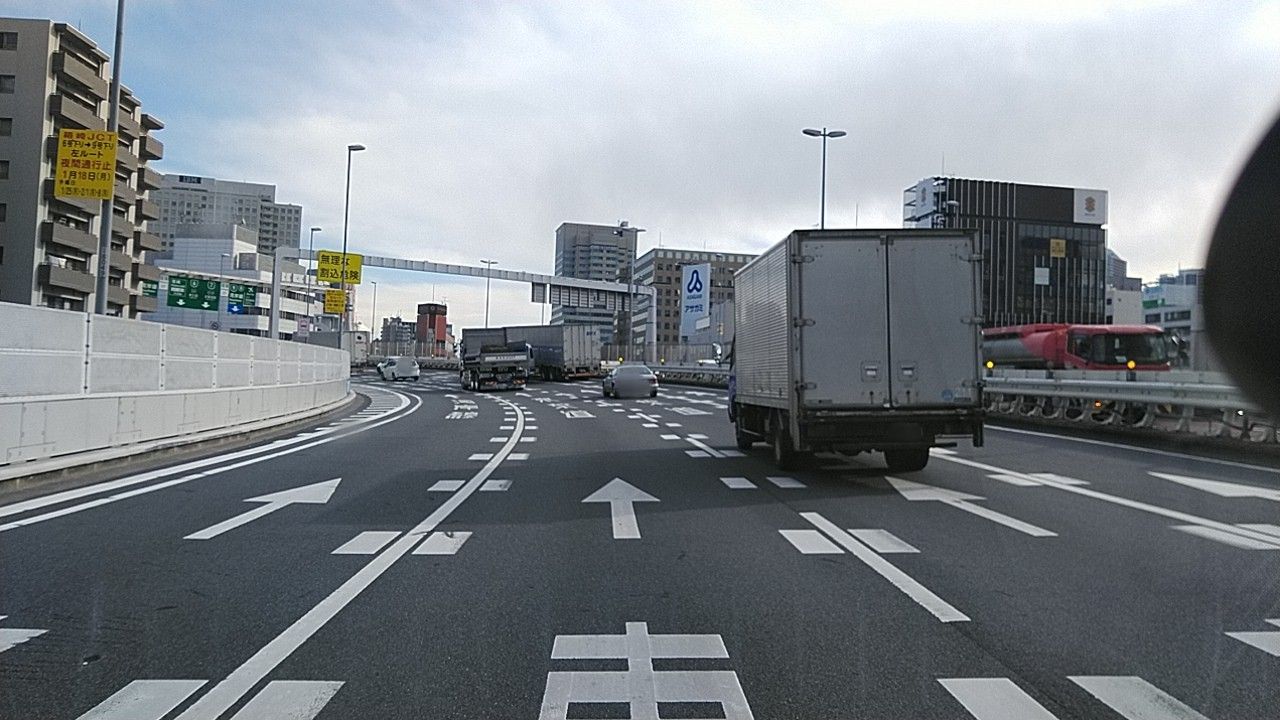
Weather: snowy
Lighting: day
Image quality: good
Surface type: driving surface
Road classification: motorway
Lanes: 4
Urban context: urban centre
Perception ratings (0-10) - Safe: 1.05, Lively: 1.15, Beautiful: 5.91, Boring: 8.15, Depressing: 5.33, Wealthy: 4.24